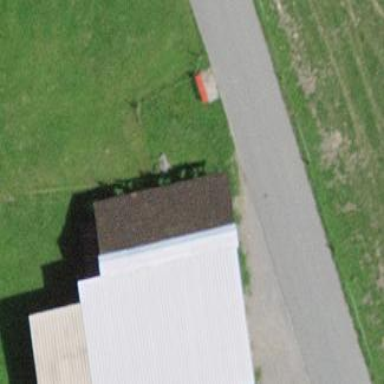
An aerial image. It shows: View of roof of building.